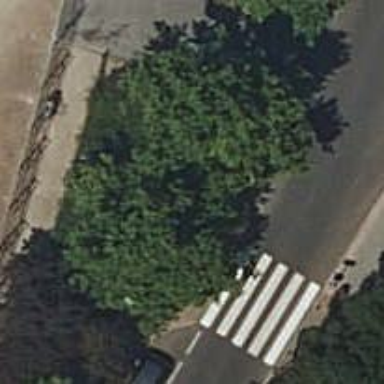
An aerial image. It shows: Sidewalk along the footway.